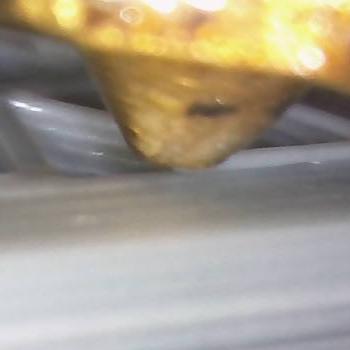
Flow rate: 54%